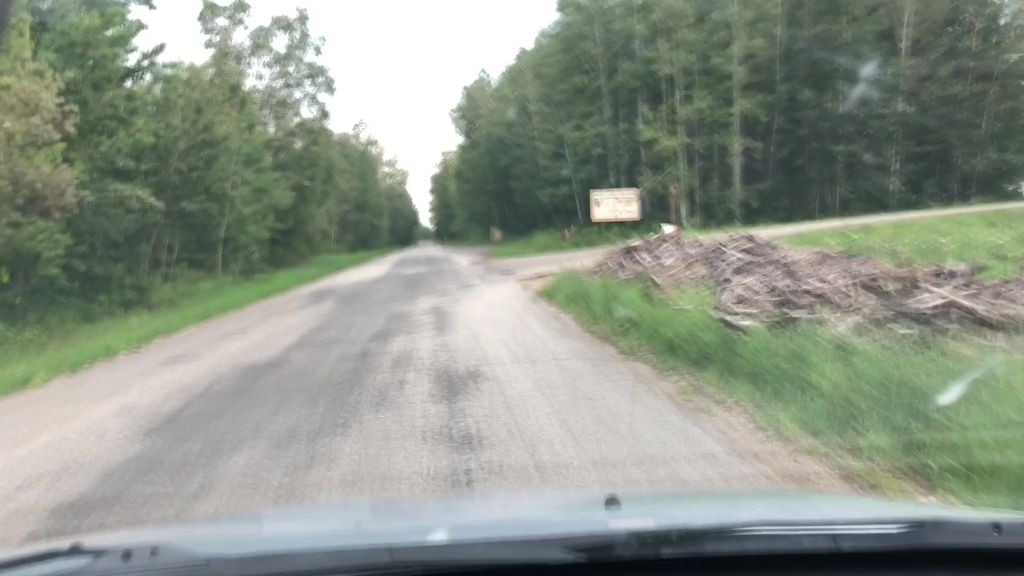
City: edmonton